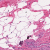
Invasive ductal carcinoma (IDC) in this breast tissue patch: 0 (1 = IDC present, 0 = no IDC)